一年级 · 算术
最后一个钟面的时针和分针应分别指向（ ）

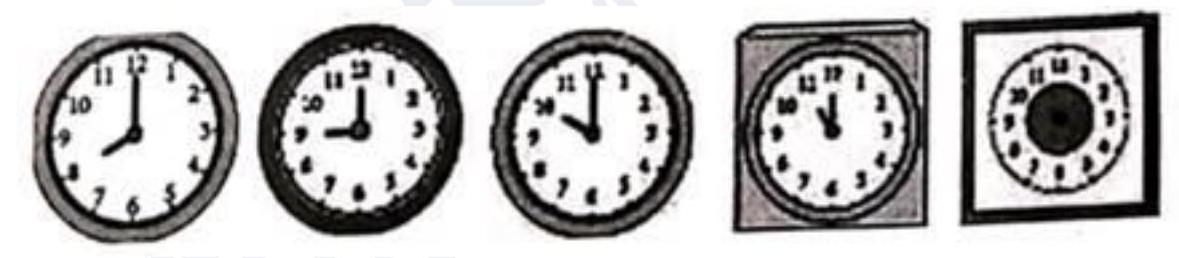
A. 12 和 12
B. 12 和 1
C. 1 和 12
答案: A